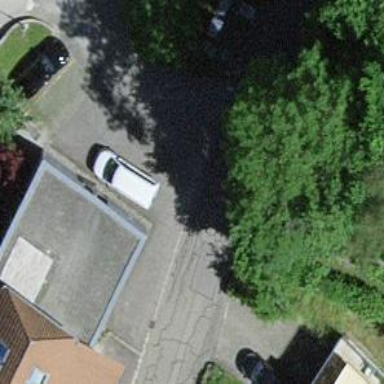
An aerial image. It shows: Residential road with paving stones.